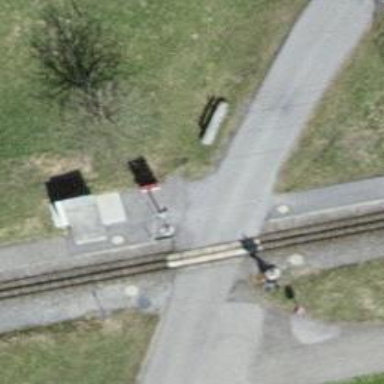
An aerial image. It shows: Railway level crossing.